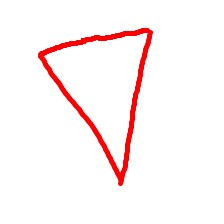
Shape: triangle